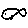
Label: fish